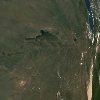
Label: land